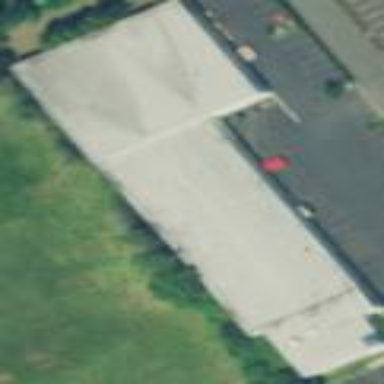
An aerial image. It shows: Industrial building.